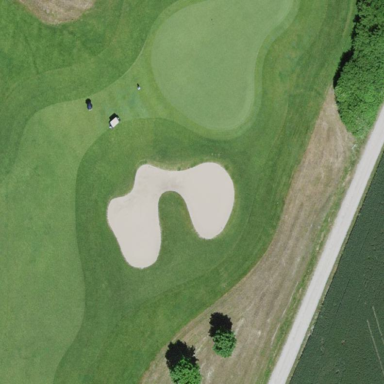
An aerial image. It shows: Sand bunker on golf course.